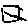
Label: square